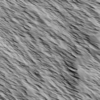
Label: not_dusty